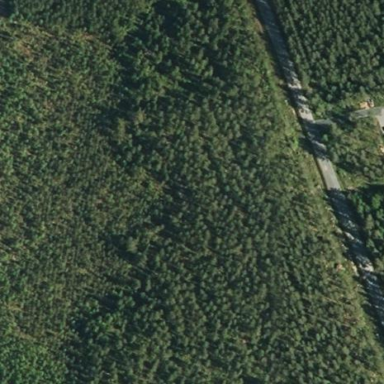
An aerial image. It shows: Forest area.